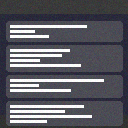
Screen state: on